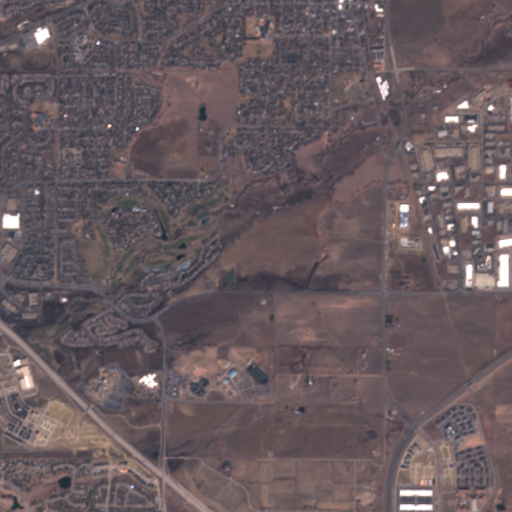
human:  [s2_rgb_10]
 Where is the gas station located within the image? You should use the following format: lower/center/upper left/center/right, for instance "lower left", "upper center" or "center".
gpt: The gas station is located in the upper right of the image.
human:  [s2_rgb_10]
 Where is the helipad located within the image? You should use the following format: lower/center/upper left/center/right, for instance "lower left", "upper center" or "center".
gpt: The helipad is located in the lower left of the image.
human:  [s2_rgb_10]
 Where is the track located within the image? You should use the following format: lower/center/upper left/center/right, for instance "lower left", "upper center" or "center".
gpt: The track is located in the lower center of the image.
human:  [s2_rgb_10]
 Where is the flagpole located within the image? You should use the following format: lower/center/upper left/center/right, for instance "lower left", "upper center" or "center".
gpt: The flagpole is located in the upper right of the image.
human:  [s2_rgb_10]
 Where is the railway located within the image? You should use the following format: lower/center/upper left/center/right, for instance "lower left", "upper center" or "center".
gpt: The railway is located in the right of the image.
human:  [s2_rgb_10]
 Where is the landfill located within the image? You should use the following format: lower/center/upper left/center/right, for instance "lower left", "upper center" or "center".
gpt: There is no landfill in the image.